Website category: university
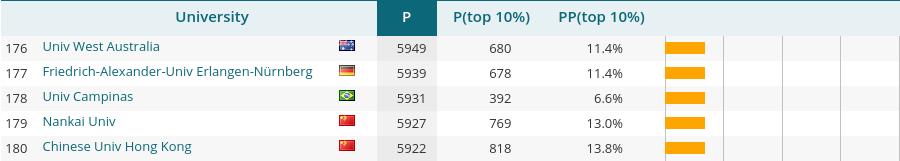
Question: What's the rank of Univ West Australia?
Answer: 176

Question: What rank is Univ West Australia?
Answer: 176

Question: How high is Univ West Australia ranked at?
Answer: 176

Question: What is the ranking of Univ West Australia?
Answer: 176

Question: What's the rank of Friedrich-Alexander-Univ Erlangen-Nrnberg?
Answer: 177

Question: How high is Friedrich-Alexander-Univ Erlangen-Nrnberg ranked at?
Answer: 177

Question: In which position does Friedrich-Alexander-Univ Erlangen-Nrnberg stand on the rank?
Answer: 177

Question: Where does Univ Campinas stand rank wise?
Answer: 178

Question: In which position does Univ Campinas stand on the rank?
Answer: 178

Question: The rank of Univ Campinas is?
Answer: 178

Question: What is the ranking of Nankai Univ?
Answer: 179

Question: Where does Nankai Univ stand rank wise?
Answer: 179

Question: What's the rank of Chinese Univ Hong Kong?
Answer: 180

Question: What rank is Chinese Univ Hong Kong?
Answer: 180

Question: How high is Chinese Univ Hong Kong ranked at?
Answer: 180

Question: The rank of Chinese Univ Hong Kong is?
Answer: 180

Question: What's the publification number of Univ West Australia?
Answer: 5949

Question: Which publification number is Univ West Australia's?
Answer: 5949

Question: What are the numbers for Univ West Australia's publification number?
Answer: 5949

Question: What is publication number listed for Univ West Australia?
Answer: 5949

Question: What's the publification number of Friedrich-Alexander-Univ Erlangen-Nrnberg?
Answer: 5939

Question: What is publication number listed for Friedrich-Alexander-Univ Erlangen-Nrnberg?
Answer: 5939

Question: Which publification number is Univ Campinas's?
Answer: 5931

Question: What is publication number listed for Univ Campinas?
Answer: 5931

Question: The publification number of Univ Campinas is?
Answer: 5931

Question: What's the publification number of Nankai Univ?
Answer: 5927

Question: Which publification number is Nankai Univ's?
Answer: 5927

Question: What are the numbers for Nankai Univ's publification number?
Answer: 5927

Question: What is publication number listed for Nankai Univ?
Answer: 5927

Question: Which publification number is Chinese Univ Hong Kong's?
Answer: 5922

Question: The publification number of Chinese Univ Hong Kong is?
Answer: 5922

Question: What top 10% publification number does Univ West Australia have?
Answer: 680

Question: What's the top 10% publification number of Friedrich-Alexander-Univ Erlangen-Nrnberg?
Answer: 678

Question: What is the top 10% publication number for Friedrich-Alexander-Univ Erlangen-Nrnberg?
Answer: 678

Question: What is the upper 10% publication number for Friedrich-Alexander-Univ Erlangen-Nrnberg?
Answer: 678

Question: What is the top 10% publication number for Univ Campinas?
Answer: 392

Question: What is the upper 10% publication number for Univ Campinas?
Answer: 392

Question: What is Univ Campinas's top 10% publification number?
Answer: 392

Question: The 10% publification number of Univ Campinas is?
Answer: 392

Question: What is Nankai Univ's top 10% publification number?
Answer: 769

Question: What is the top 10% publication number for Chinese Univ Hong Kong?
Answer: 818

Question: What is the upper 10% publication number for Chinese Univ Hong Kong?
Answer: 818

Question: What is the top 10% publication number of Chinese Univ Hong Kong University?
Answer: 818

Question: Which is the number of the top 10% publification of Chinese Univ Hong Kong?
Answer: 818

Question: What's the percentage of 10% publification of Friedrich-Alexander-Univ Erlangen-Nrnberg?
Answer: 11.4%

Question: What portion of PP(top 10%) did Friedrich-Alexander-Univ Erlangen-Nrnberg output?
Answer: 11.4%

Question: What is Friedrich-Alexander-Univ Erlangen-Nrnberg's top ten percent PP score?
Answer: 11.4%

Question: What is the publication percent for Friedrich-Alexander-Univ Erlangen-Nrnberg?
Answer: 11.4%

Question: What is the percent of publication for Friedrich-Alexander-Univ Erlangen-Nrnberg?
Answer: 11.4%

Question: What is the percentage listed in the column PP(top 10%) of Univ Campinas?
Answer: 6.6%

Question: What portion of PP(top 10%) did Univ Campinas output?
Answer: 6.6%

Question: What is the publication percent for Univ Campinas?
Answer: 6.6%

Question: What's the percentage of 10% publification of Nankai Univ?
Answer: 13.0%

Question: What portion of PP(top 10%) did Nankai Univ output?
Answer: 13.0%

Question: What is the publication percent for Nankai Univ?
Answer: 13.0%

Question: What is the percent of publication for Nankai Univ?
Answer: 13.0%

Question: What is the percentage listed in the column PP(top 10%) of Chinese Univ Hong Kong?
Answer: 13.8%

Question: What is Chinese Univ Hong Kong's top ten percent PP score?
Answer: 13.8%

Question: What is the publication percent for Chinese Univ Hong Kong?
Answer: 13.8%

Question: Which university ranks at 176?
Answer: Univ West Australia

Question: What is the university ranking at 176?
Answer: Univ West Australia

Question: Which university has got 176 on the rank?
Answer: Univ West Australia

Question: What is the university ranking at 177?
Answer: Friedrich-Alexander-Univ Erlangen-Nrnberg

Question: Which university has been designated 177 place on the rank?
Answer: Friedrich-Alexander-Univ Erlangen-Nrnberg